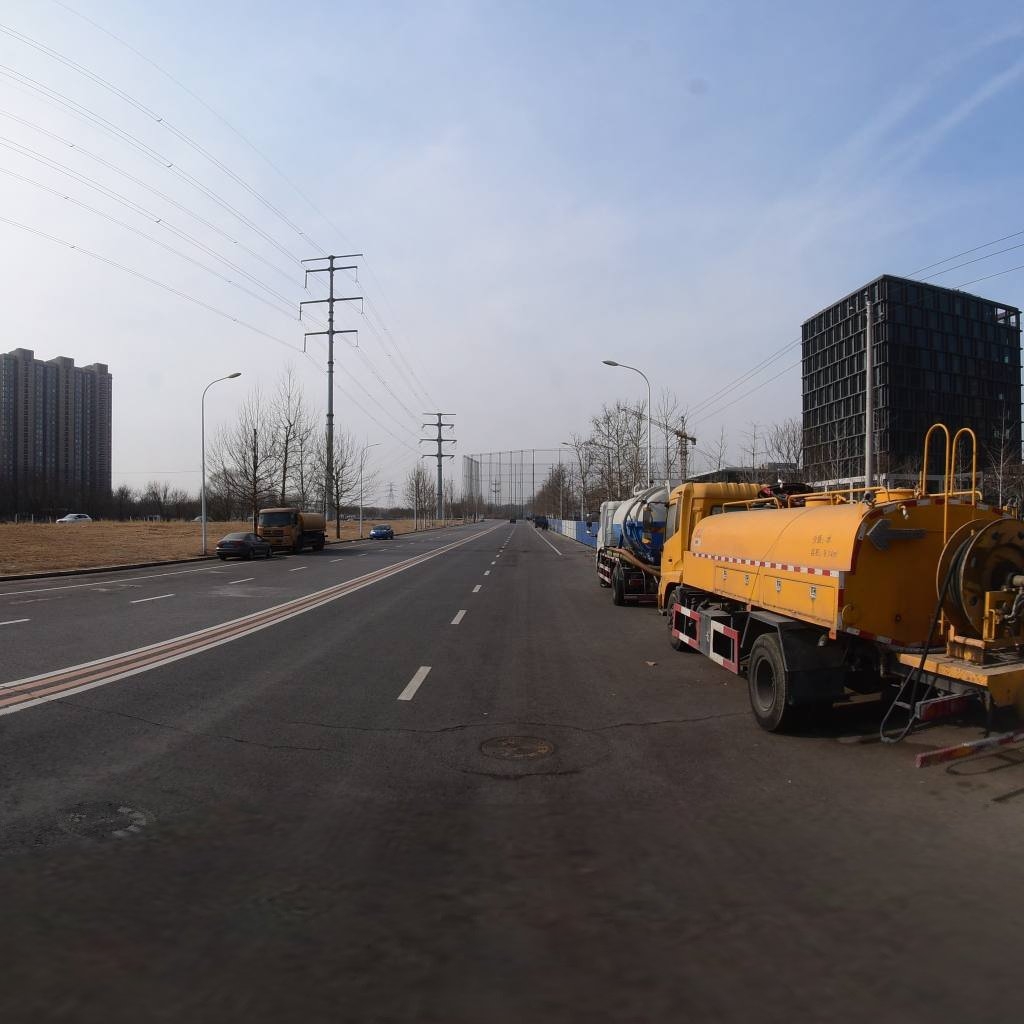
Region: Chaoyang
Road damage annotations: manhole cover, transverse crack, transverse crack, manhole cover